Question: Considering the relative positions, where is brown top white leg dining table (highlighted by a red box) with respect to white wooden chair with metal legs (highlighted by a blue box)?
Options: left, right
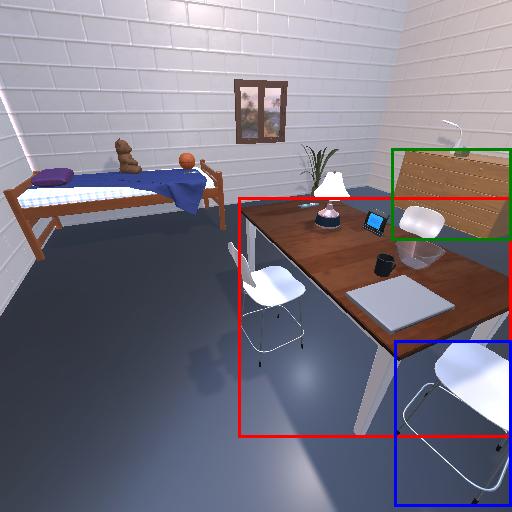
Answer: left